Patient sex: F
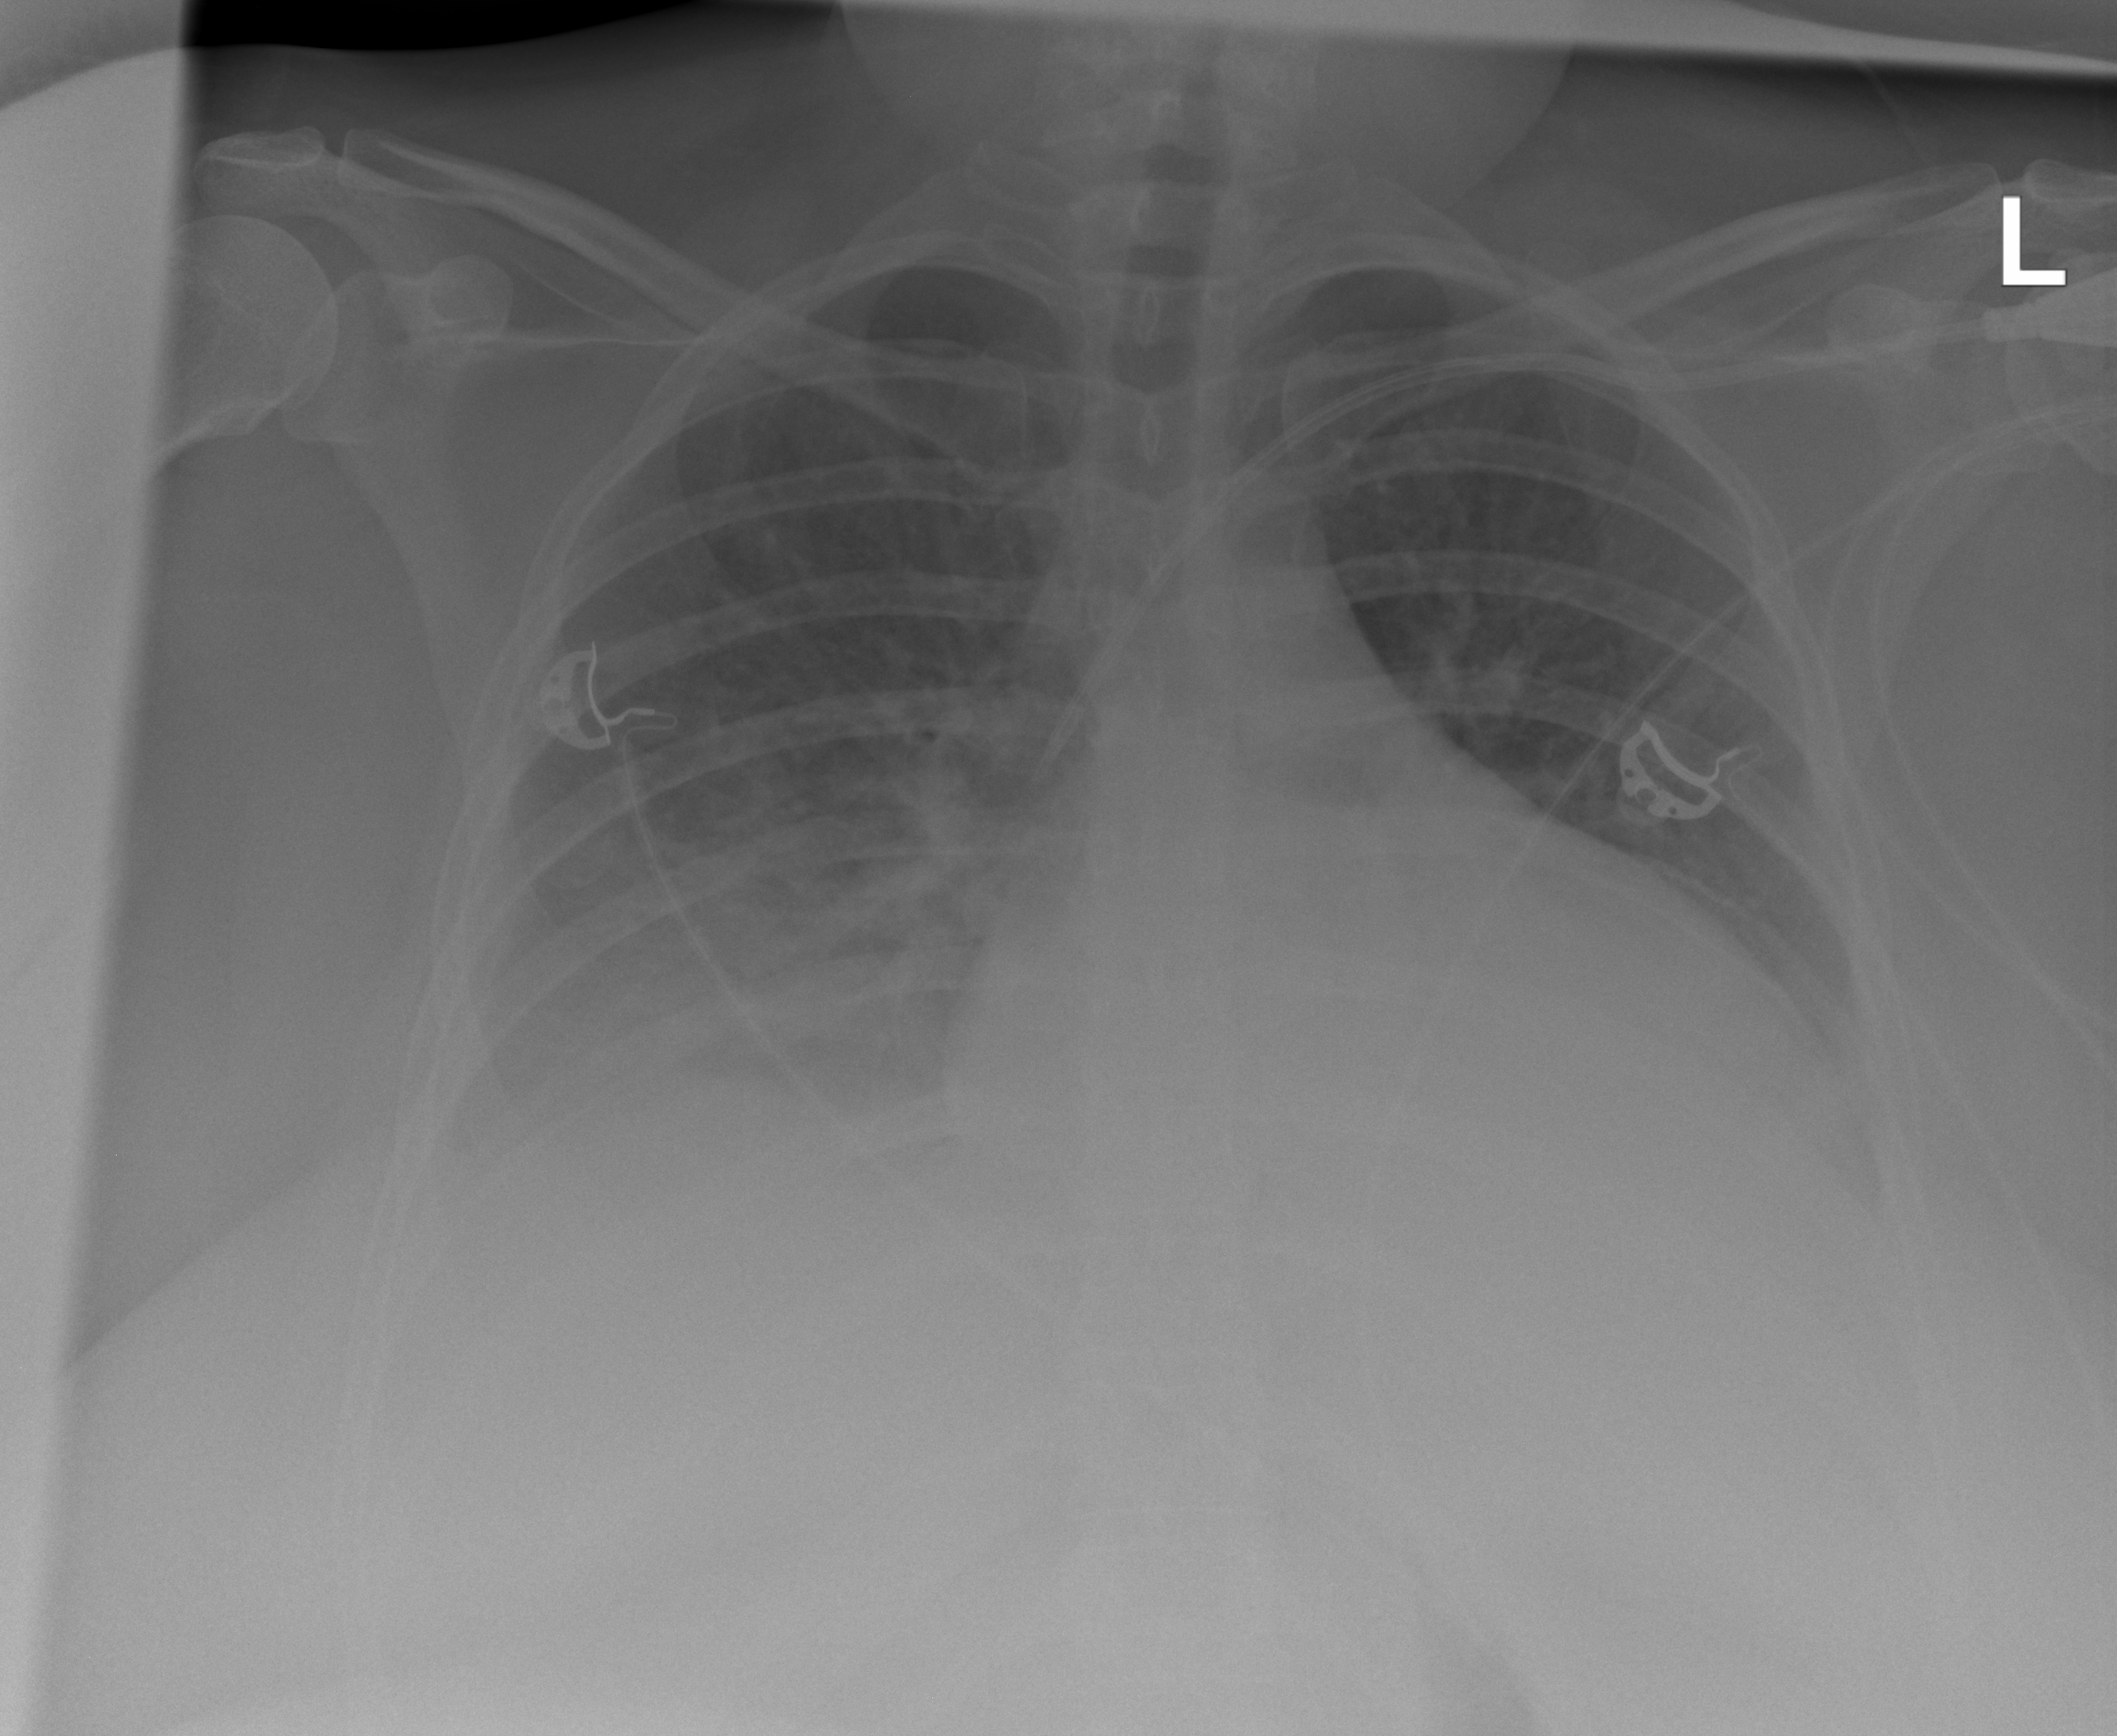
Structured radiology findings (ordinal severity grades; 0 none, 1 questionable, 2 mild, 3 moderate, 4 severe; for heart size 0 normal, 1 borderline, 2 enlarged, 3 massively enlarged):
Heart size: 2
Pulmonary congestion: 2
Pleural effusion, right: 3
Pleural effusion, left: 2
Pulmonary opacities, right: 2
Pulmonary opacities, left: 2
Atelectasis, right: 3
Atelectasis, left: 2